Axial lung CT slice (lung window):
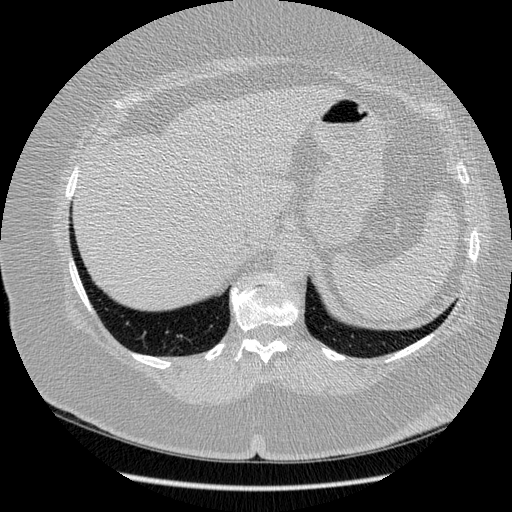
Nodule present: no